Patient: sex M, age 58
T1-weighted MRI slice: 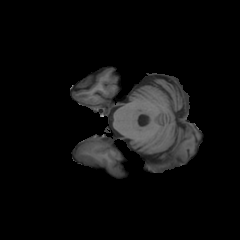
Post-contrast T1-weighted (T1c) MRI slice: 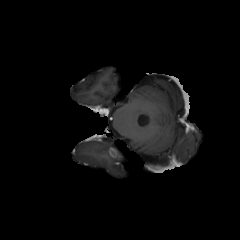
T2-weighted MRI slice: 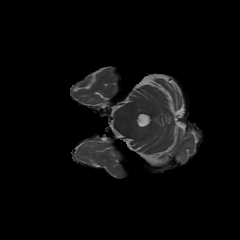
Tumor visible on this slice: yes
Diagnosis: Glioblastoma, IDH-wildtype
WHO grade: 4